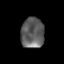
Tissue: prostate
Cell type: T cells
Senescence score: 0.3428
Nuclear area (px): 703
Mean DAPI intensity: 94.051